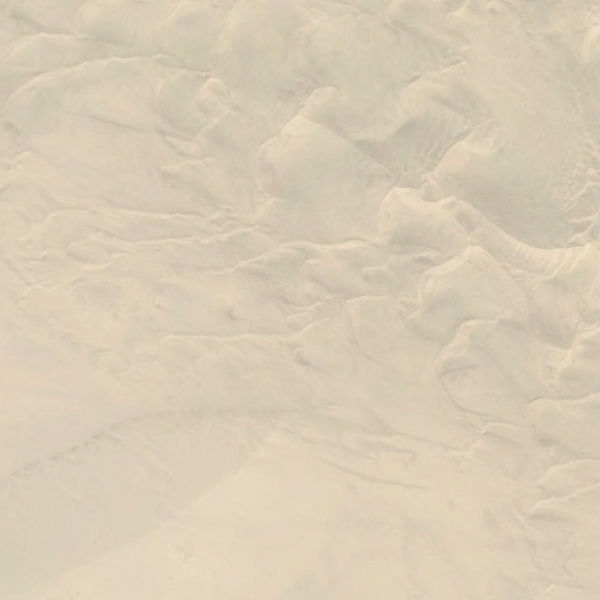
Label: Desert